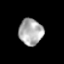
Tissue: skin
Cell type: Epithelial cells
Senescence score: 0.2716
Nuclear area (px): 620
Mean DAPI intensity: 173.877